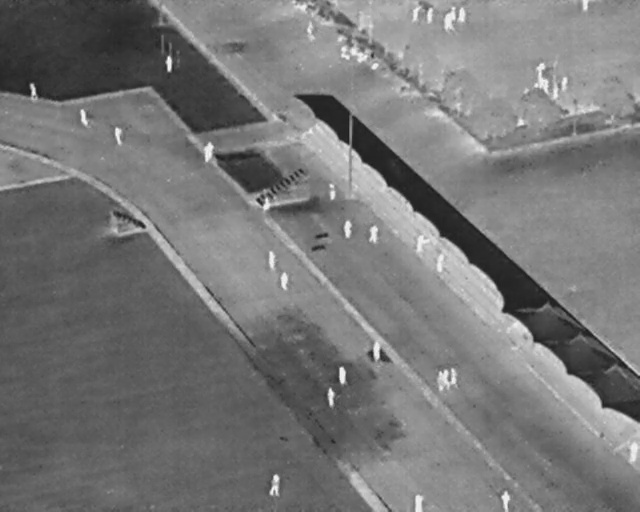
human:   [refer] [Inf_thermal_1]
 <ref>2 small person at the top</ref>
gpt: <box>[[65, 2, 68, 3, 2], [63, 2, 66, 3, 2]]</box>

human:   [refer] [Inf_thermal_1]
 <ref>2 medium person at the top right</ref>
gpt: <box>[[82, 13, 85, 14, 2], [68, 3, 71, 5, 2]]</box>

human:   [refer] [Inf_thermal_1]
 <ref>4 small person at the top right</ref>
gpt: <box>[[90, 0, 92, 1, 2], [87, 15, 89, 17, 2], [70, 2, 73, 3, 2], [69, 2, 72, 3, 2]]</box>

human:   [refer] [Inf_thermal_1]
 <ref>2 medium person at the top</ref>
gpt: <box>[[46, 5, 50, 7, 2], [31, 28, 34, 30, 2]]</box>

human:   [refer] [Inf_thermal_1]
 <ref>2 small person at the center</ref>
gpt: <box>[[50, 36, 53, 38, 2], [40, 39, 42, 40, 2]]</box>

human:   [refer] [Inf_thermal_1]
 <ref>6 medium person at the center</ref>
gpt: <box>[[52, 44, 55, 45, 2], [56, 44, 59, 46, 2], [40, 50, 44, 51, 2], [42, 53, 45, 55, 2], [57, 67, 60, 69, 2], [67, 50, 70, 52, 2]]</box>

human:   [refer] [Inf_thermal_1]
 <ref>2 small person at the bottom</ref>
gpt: <box>[[51, 72, 54, 73, 2], [68, 73, 71, 74, 2]]</box>

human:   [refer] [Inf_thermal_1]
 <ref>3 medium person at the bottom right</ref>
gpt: <box>[[69, 72, 72, 74, 2], [77, 96, 80, 98, 2], [97, 87, 100, 89, 2]]</box>

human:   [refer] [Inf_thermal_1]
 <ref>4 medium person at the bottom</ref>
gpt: <box>[[67, 73, 70, 75, 2], [49, 76, 53, 78, 2], [64, 97, 66, 99, 2], [41, 93, 44, 95, 2]]</box>

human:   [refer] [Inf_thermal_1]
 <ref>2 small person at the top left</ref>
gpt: <box>[[25, 11, 27, 13, 2], [3, 16, 6, 18, 2]]</box>

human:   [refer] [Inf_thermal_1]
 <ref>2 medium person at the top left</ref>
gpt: <box>[[16, 25, 20, 27, 2], [11, 21, 14, 23, 2]]</box>